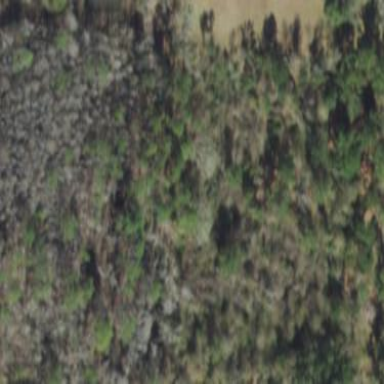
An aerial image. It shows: Mixed leaf woodland.